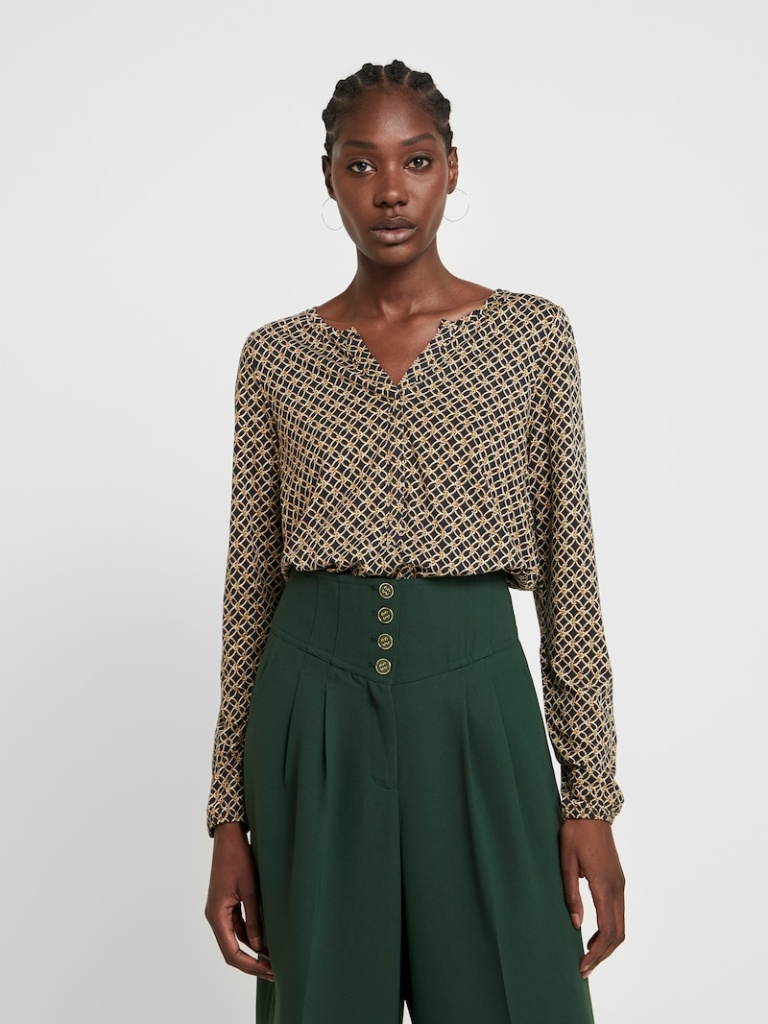
knit loose a long-sleeved with the sleeves down hip length Fully Tucked in v-neck blouse